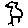
Label: bird